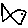
Label: fish